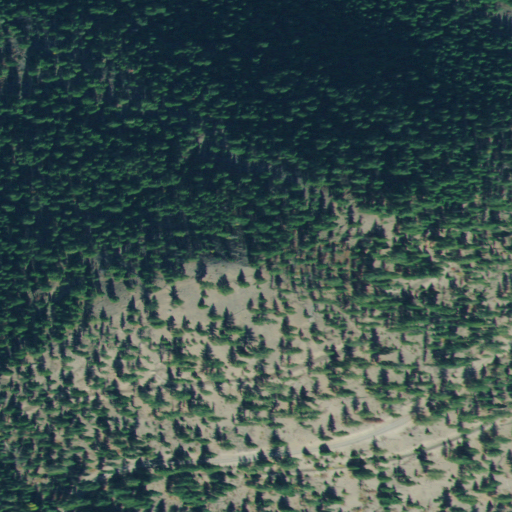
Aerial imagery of mountain in Montana named Thompson Peak containing evergreen forest and shrub